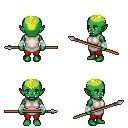
a pixel art fantasy rpg character, female body template, orc, green skin, white tunic, red pants, gold short mohawk hairstyle, white cloth bandages, spear, four views (front, back, left, right), 2x2 character sprite sheet, small pixel art, hard edges, no anti-aliasing